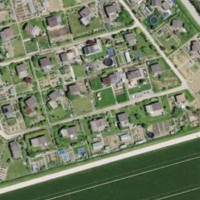
EUNIS habitat code: 53
Species observed at this site:
Cosmos bipinnatus
Tanacetum vulgare
Beta vulgaris